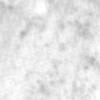
Label: no_change